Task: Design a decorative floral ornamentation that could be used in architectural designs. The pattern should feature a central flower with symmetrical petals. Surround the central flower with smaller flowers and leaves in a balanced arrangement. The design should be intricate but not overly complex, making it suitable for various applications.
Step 1526:
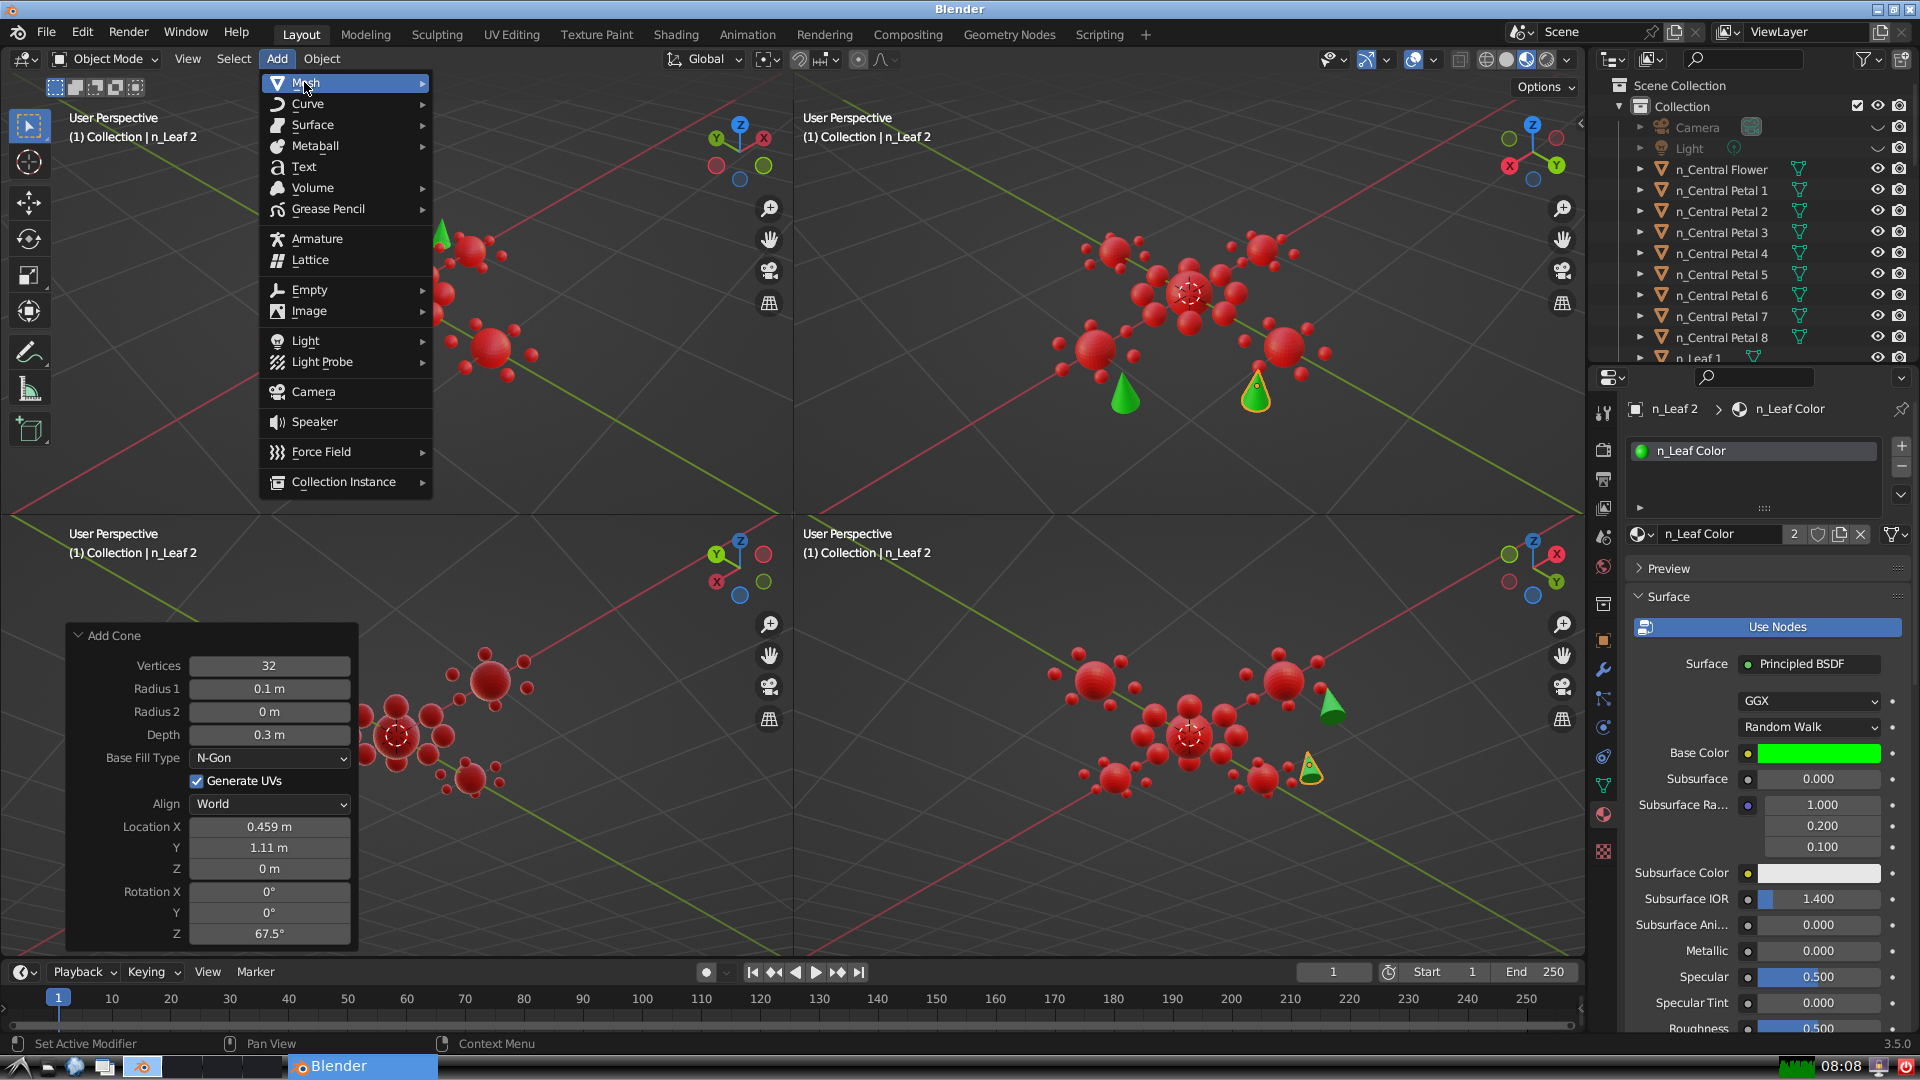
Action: {"mouse_move": [499, 210]}